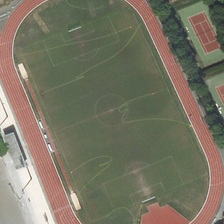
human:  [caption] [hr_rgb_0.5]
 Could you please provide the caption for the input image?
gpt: a playground is near some green trees and two tennis courts .

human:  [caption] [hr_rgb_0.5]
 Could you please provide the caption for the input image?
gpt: a playground is near some green trees and two tennis courts .

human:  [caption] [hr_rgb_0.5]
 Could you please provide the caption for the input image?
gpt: a playground is near some green trees and two tennis courts .

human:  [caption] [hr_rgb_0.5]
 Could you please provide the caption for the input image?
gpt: a playground is near some green trees and two tennis courts .

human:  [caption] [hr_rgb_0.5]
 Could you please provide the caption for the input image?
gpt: a playground is near some green trees and two tennis courts .